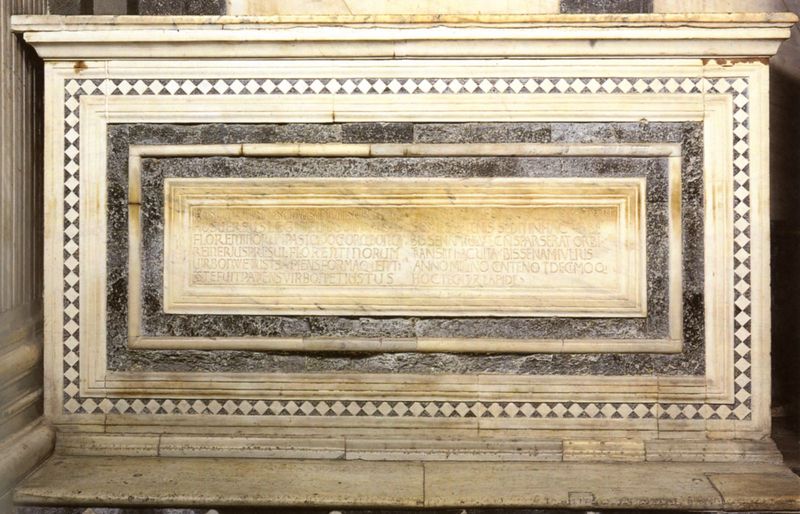
Titel: Sarkophag des Bischof Ranieri
Standort: Florenz, Baptisterium (EU - I - Toskana)
Schlagwörter: weiß, marmor, schwarz, beige, karo, wand, rahmen, sockel, stein, steine, kirche, gold, borte, schrift, italien, tafel, inschrift, platte, foto, karos, kirch, rechteck, text, mosaik, altar, quadrate, raute, rauten, sims, sarg, sandstein, grab, florenz, platten, fotographie, geometrie, römisch, gedenkstein, latein, lateinisch, eingefasst, inschrft, +rauten